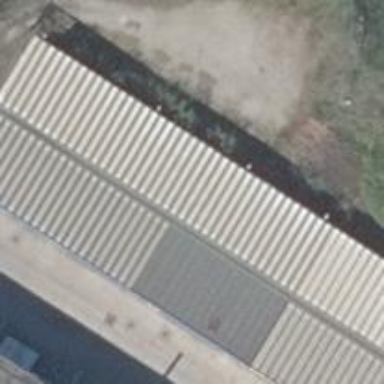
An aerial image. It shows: Gabled garage with eternit roof.